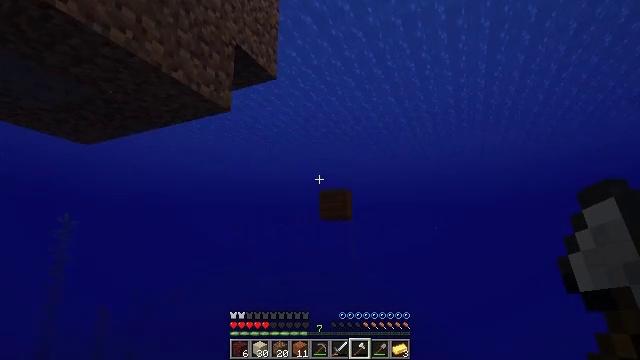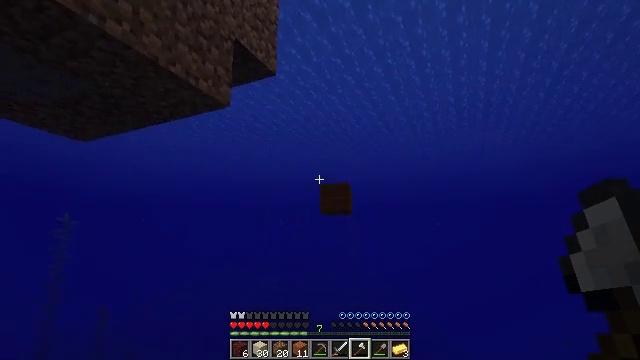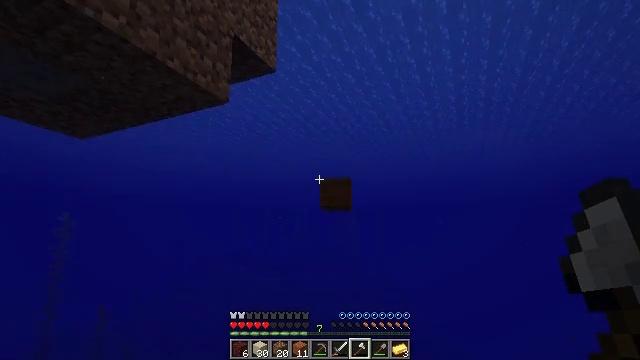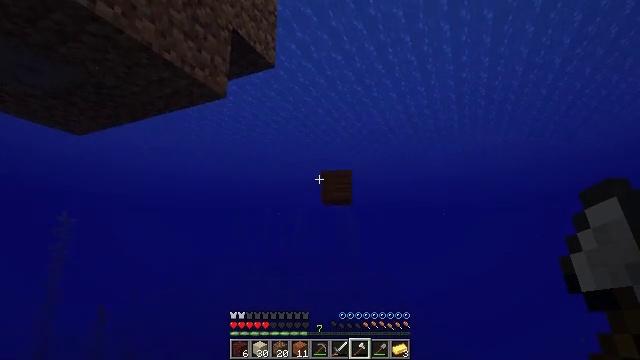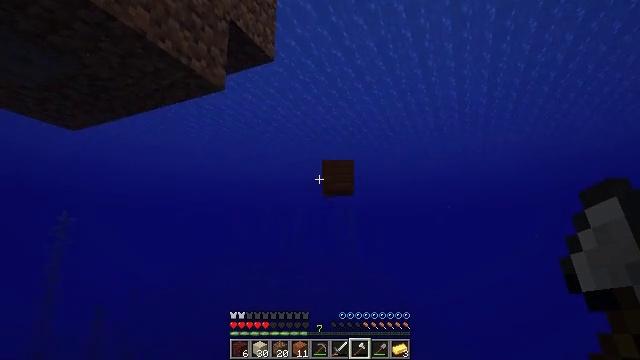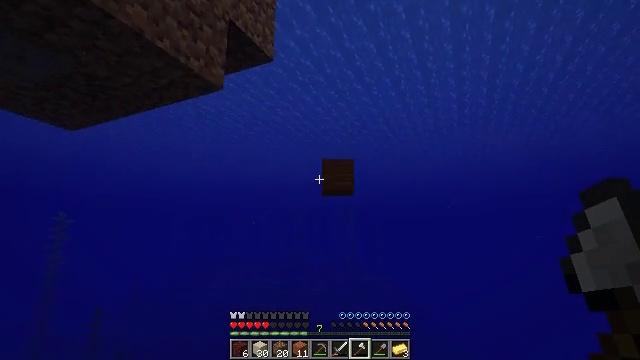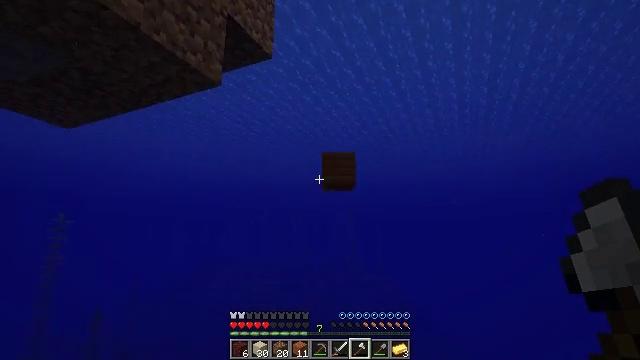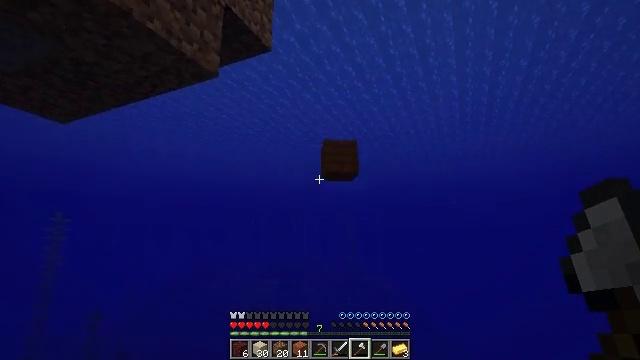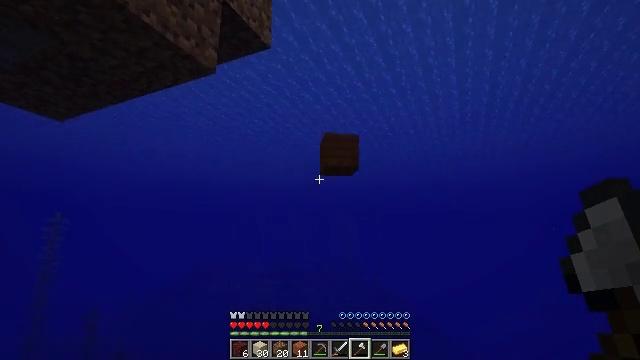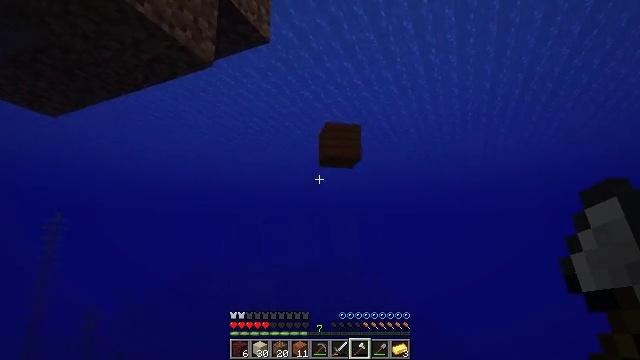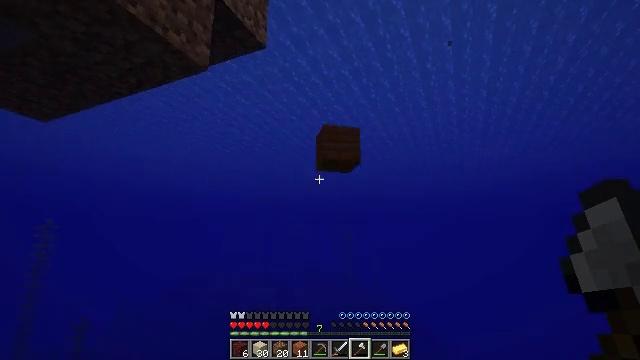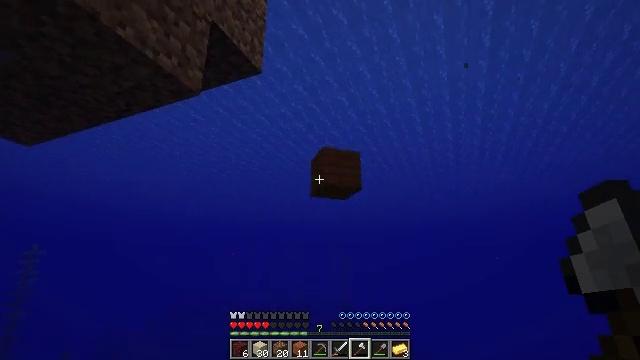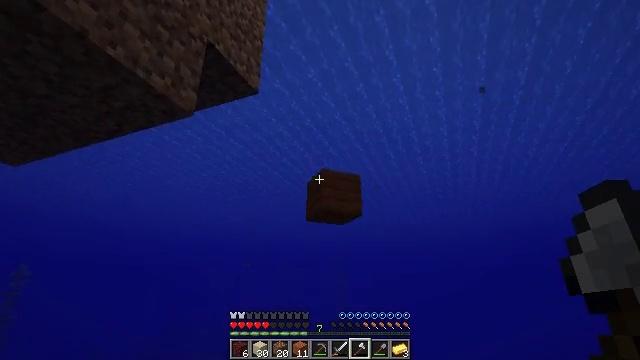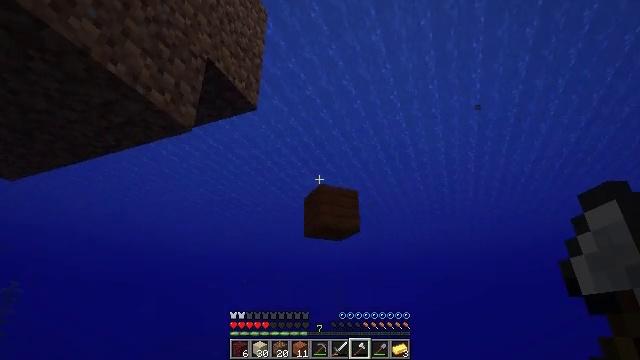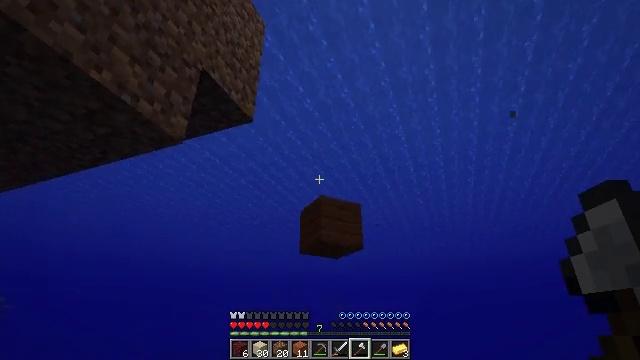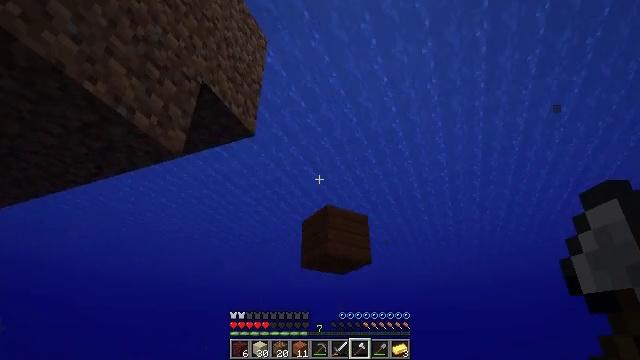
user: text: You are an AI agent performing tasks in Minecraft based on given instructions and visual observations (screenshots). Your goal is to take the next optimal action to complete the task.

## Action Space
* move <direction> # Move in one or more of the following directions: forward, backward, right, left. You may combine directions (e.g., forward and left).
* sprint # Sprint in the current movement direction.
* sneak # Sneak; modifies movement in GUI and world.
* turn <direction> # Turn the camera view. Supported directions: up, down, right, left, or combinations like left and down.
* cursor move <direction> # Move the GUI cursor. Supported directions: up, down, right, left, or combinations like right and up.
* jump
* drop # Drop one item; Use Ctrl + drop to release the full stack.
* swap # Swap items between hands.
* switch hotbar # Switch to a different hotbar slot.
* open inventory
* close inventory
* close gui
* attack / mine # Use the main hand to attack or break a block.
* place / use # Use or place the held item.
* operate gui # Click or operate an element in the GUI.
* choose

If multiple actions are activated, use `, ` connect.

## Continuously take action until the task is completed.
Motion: motion action
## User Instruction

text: Remove acacia planks from a building.
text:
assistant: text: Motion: move forward
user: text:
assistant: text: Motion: move forward
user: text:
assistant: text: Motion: move forward
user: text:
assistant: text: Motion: move forward
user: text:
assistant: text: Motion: move forward
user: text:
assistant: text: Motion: move forward
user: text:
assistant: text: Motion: move forward
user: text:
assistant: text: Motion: move forward
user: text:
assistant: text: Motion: move forward, jump
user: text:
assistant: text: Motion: move forward, turn up, jump
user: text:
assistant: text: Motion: move forward, turn up, jump
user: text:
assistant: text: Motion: move forward, turn up, jump
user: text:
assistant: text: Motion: move forward, turn up
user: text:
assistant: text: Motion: move forward, turn up
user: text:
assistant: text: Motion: move forward, turn up
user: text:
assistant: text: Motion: move forward, turn left and up
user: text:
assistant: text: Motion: move forward, turn left and up
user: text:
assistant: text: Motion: move forward, turn left and up
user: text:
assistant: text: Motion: move forward, turn left and up
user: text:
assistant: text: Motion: move forward, turn left and up
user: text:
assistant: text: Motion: move forward, turn left and up
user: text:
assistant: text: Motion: move forward, turn left and up
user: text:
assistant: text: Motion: move forward, turn left and up
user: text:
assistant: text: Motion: move forward, turn left and up
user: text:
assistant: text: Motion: move forward, turn left and up
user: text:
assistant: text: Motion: move forward, turn left and up
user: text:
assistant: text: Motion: move forward, turn left and up
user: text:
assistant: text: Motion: move forward, jump
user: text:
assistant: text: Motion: move forward, jump
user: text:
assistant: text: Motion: move forward, jump